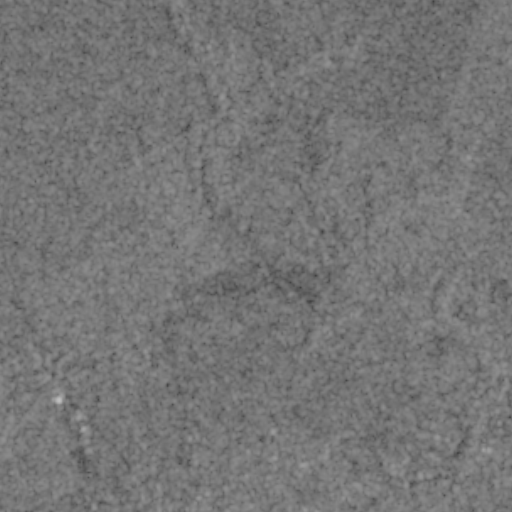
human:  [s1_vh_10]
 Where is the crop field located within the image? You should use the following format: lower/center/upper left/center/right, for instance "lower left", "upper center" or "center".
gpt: The crop field is located in the lower left of the image.
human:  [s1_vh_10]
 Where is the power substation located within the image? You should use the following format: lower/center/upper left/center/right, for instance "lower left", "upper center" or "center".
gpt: The power substation is located in the lower left of the image.
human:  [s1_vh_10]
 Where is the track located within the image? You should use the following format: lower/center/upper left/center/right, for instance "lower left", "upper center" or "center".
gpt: There is no track in the image.

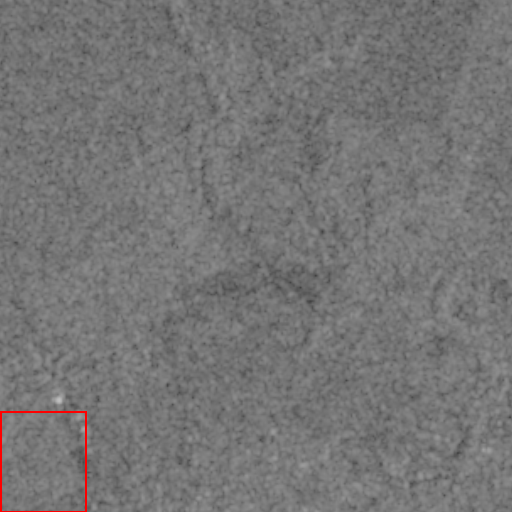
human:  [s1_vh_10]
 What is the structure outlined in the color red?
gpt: The structure outlined in red is a crop field.
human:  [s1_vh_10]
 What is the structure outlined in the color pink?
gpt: There is no pink outline.